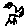
Label: bird